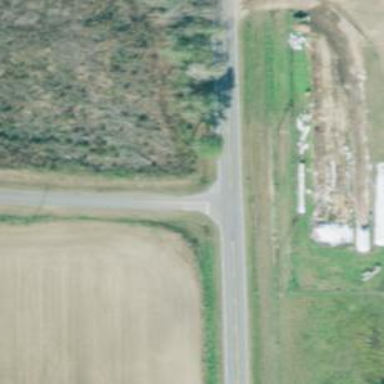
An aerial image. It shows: Stop road.